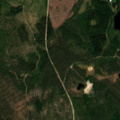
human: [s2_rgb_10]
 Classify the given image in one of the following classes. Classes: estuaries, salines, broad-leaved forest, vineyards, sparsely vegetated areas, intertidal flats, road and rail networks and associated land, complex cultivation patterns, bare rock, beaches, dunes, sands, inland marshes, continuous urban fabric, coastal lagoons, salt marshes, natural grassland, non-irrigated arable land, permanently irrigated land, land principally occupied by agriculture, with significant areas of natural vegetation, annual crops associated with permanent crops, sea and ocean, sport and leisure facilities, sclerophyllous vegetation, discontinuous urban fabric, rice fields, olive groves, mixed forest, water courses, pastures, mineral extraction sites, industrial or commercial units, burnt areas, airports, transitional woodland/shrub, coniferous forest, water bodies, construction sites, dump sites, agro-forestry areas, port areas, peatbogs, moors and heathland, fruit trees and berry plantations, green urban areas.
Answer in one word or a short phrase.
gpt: coniferous forest, mixed forest, transitional woodland/shrub